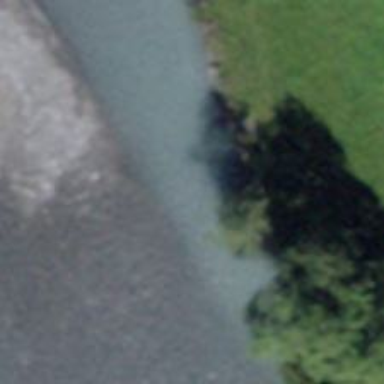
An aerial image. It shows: Location marked for both putting in and egressing in whitewater activities.